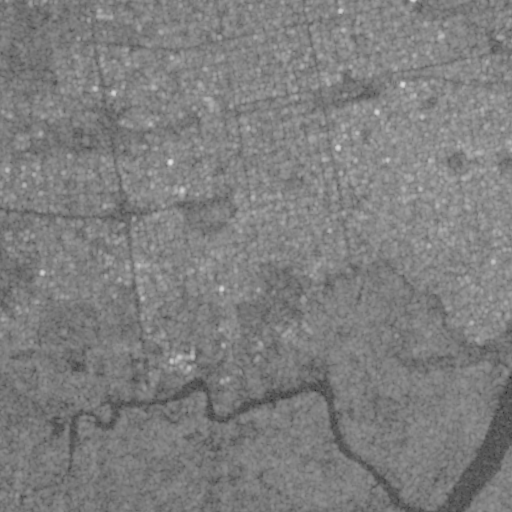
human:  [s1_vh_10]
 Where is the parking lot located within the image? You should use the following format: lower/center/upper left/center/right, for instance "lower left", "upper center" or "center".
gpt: The parking lot is located in the upper left of the image.
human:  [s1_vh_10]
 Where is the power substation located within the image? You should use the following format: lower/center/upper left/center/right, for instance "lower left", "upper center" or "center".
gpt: The power substation is located in the upper left of the image.
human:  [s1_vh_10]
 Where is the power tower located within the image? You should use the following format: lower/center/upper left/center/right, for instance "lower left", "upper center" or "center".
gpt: The power tower is located in the upper left of the image.
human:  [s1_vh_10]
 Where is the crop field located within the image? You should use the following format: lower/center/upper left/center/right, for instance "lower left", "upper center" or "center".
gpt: There is no crop field in the image.

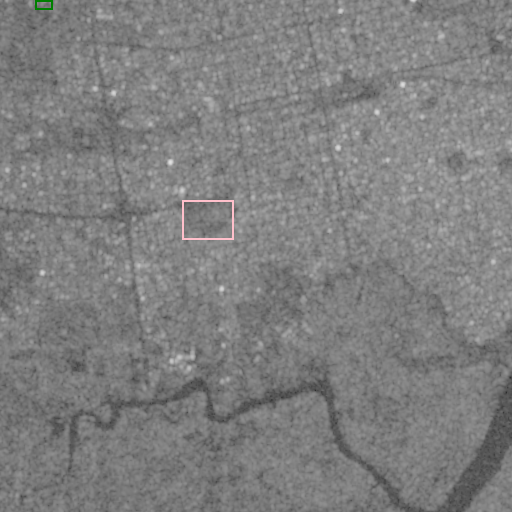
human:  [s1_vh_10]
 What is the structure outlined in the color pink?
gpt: The structure outlined in pink is a park.
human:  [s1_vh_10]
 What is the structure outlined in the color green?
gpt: The structure outlined in green is a power substation.
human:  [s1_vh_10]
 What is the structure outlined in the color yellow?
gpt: There is no yellow outline.